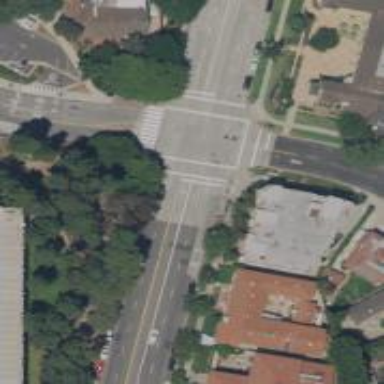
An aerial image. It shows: Crossing with marked lines on the road.